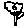
Label: flower